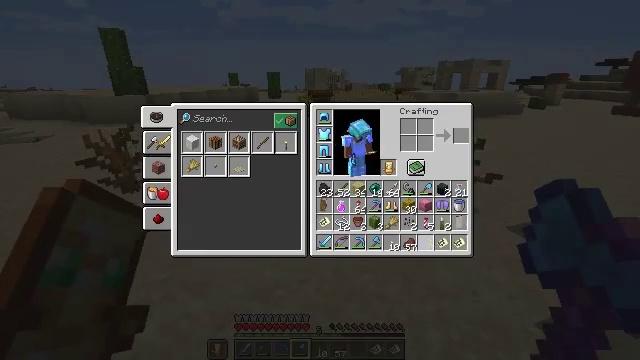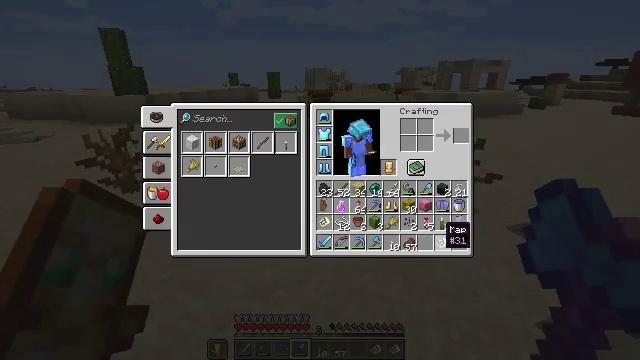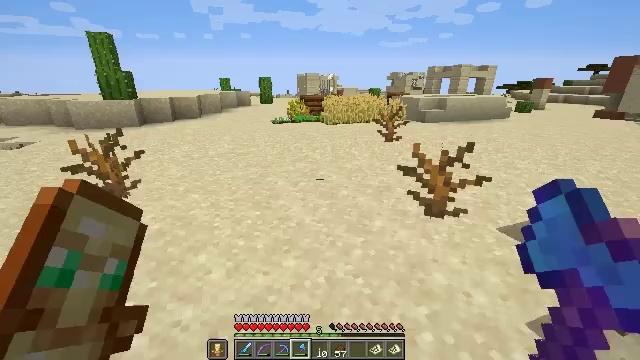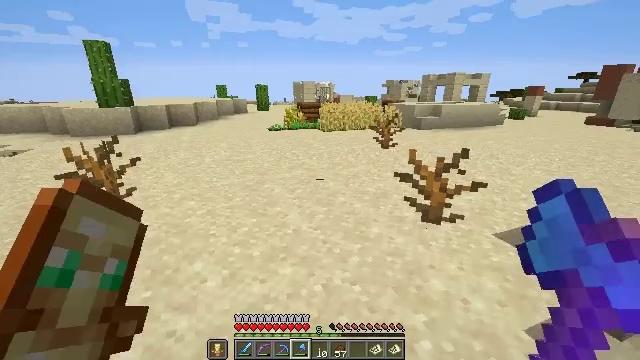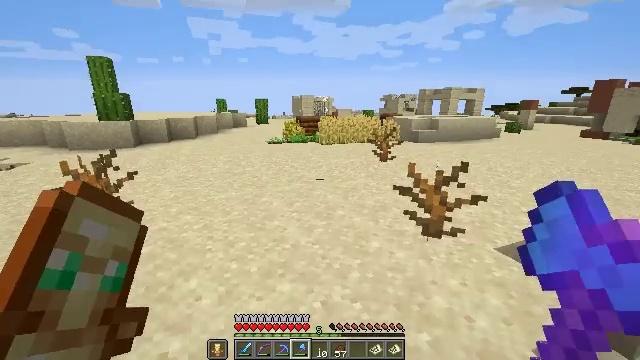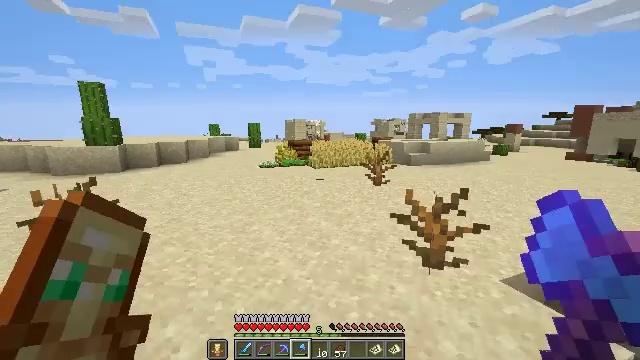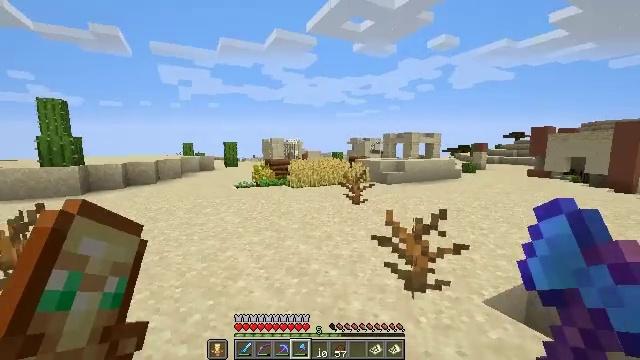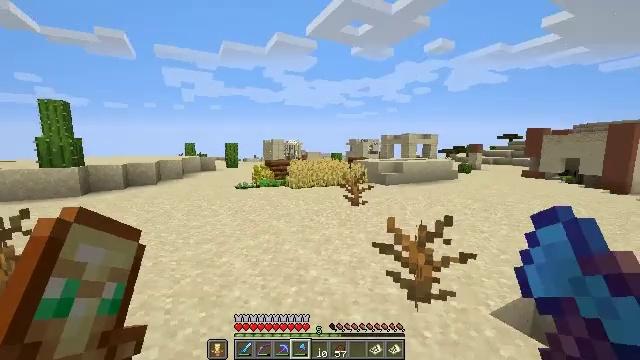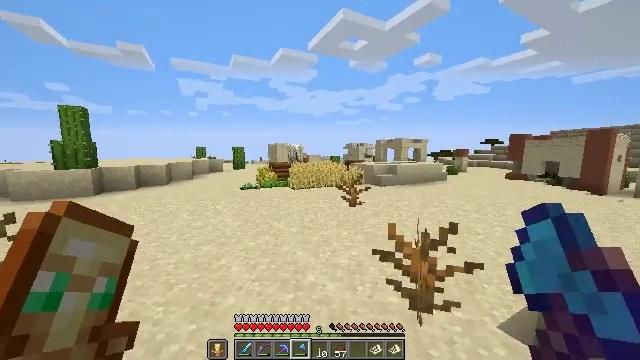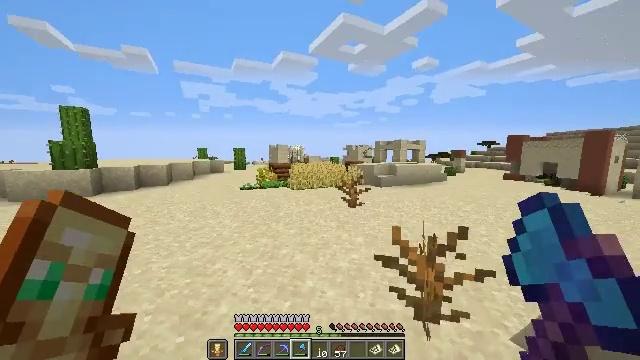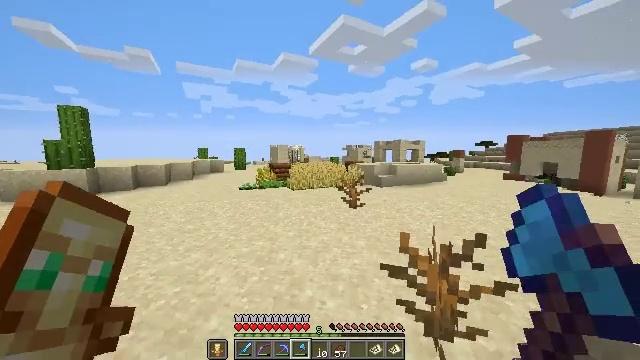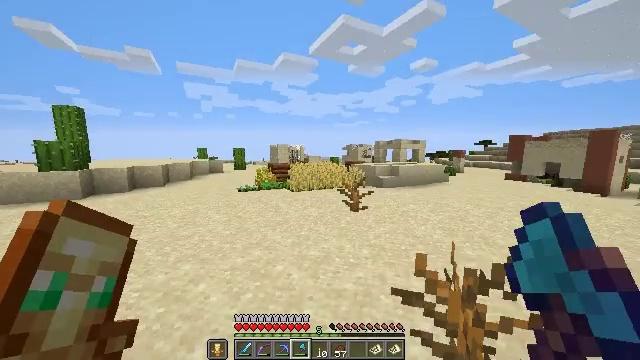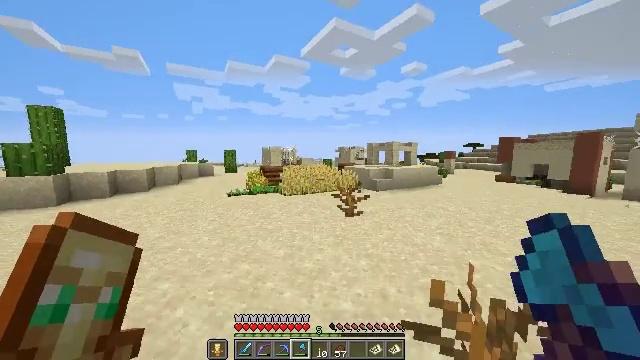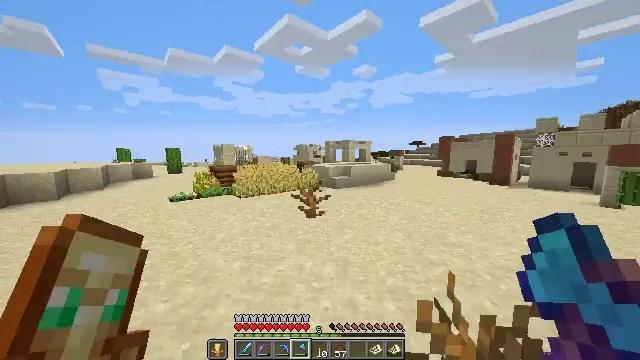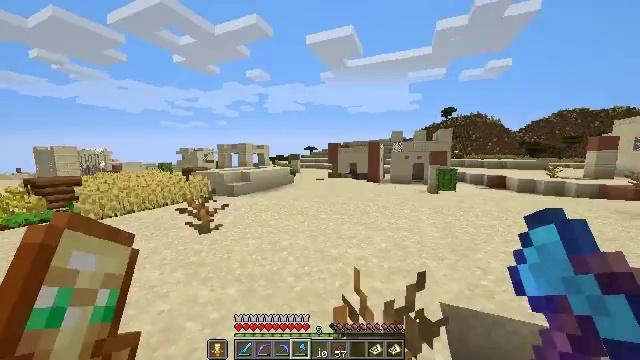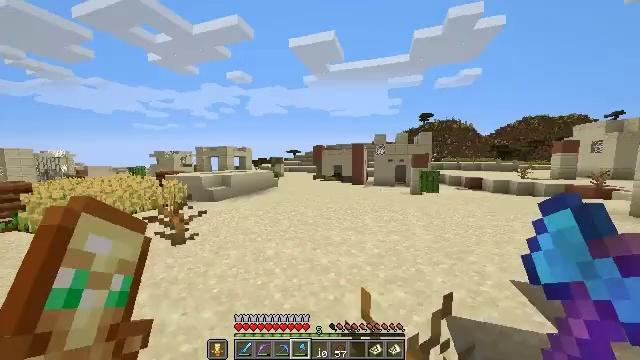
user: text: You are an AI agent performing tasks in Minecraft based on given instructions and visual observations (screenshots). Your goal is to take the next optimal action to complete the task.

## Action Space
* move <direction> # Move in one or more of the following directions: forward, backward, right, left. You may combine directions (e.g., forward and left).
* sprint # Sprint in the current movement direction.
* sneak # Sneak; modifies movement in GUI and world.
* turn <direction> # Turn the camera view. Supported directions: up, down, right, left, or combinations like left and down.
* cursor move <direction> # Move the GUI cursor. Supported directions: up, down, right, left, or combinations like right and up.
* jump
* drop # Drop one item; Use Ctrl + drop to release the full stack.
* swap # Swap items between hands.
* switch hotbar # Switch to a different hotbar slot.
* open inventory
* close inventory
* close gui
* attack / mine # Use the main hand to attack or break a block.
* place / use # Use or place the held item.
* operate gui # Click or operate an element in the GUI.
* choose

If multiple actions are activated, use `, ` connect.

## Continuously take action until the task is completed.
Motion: motion action
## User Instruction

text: Gather cactus by attacking it.
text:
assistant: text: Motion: sneak, cursor move right
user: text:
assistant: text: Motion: cursor move right
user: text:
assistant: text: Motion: turn up, close gui
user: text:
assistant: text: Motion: move forward, turn up
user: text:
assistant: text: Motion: move forward, turn right and up
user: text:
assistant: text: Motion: move forward, sprint, turn right and up
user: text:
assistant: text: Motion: move forward, sprint
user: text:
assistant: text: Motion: move forward
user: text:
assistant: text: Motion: move forward
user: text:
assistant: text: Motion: move forward
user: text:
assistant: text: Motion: move forward
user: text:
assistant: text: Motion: move forward, turn right
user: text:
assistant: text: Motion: move forward, turn right
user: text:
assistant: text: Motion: move forward, turn right and up
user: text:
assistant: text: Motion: move forward, turn right
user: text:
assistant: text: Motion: move forward, turn right
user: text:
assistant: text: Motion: move forward, sprint
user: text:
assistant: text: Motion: move forward, sprint, turn left and up
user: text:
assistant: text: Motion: move forward, turn left and up
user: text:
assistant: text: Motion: move forward, turn left and down
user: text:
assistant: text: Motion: move forward
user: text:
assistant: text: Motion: move forward
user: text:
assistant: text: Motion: move forward
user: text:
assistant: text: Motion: move forward
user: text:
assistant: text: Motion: move forward
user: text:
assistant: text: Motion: move forward, turn left
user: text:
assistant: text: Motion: move forward, turn left
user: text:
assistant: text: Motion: move forward
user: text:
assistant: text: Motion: move forward
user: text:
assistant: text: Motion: move forward